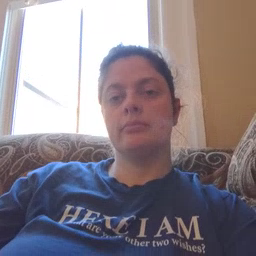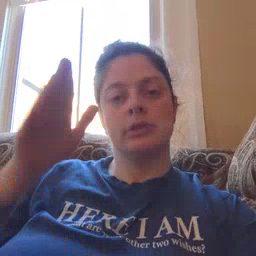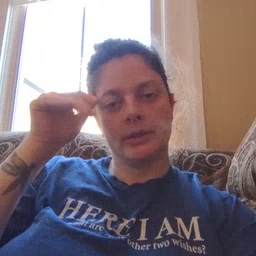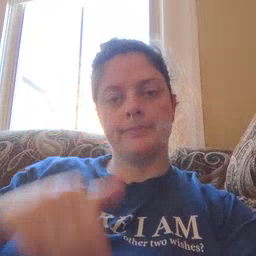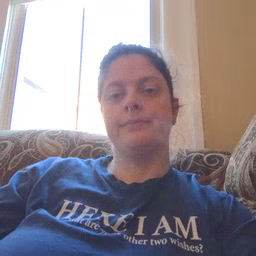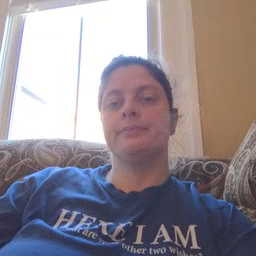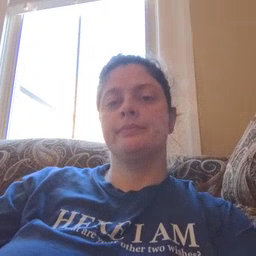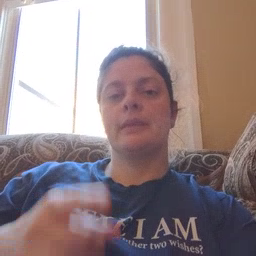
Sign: donkey